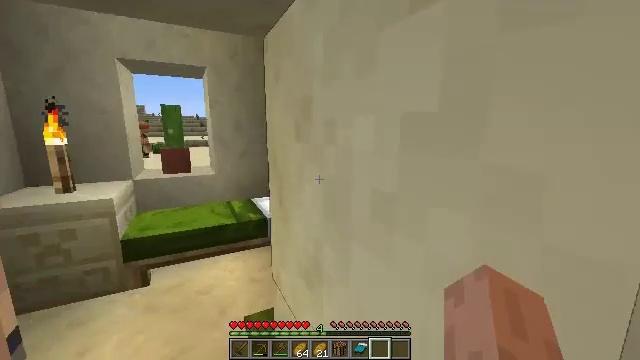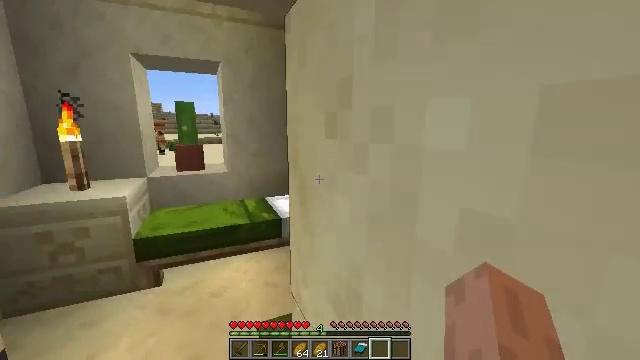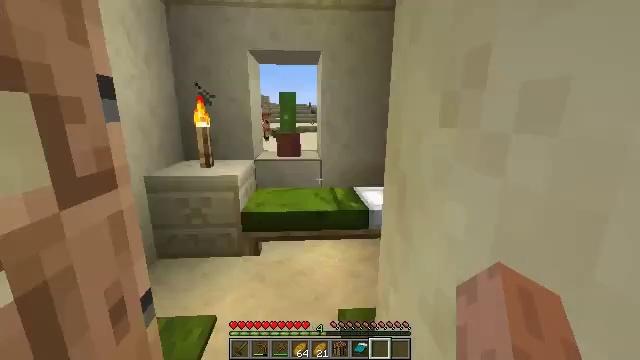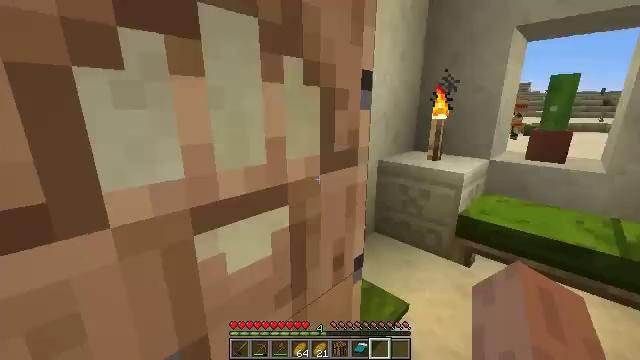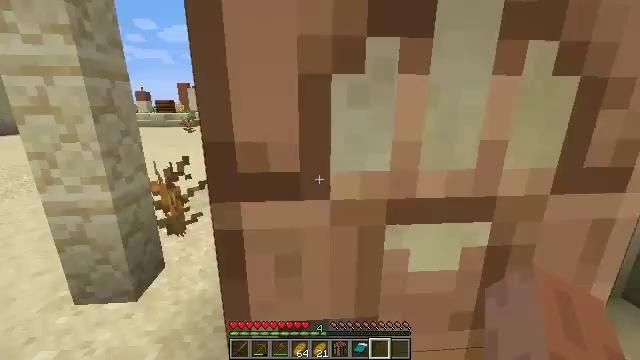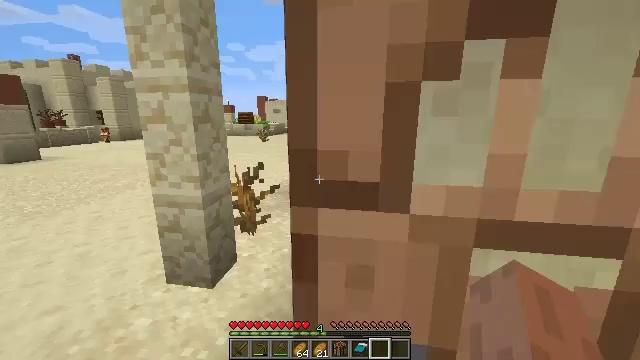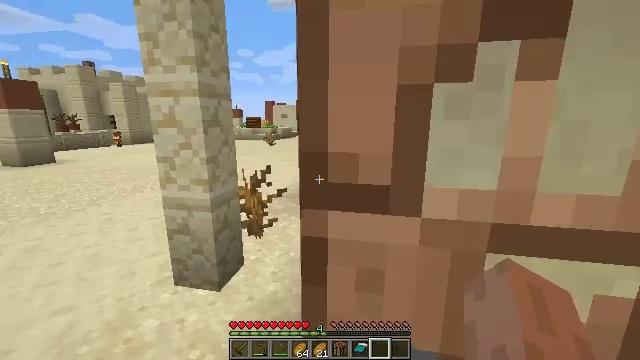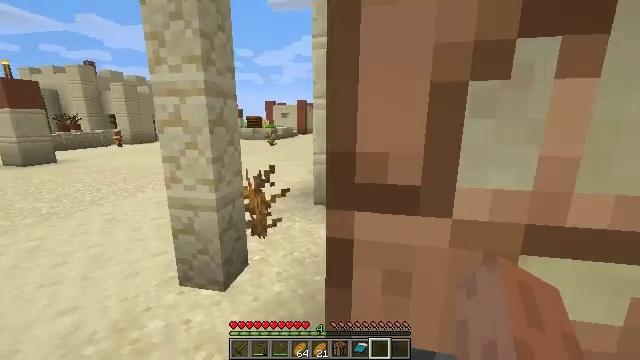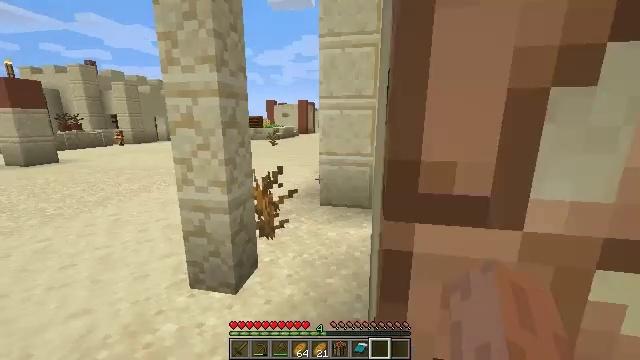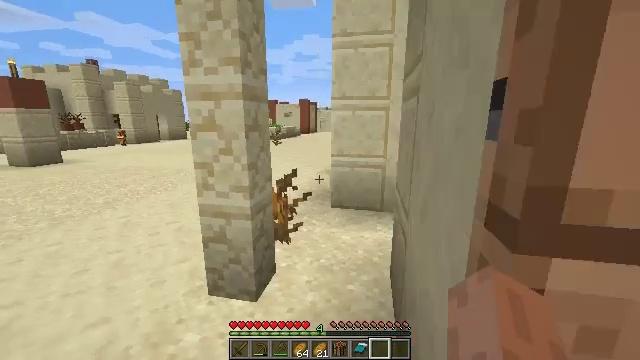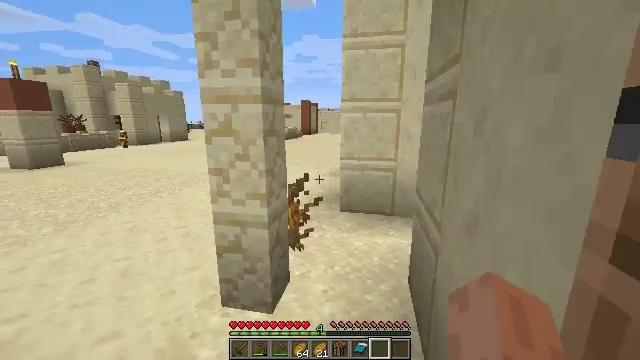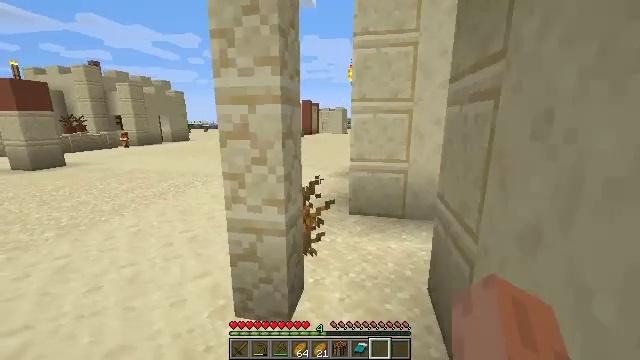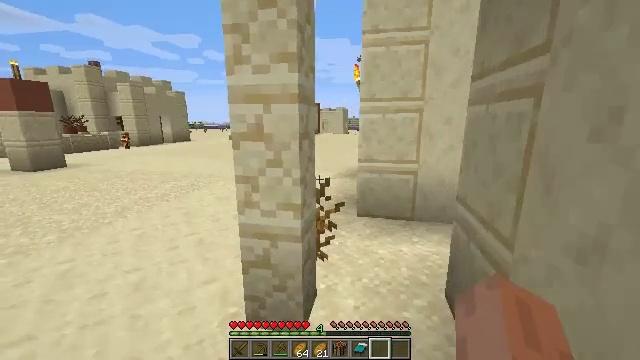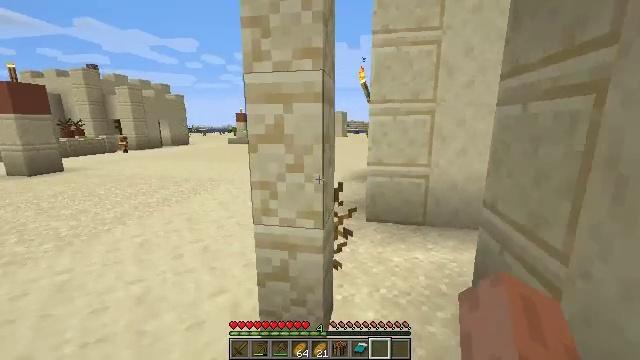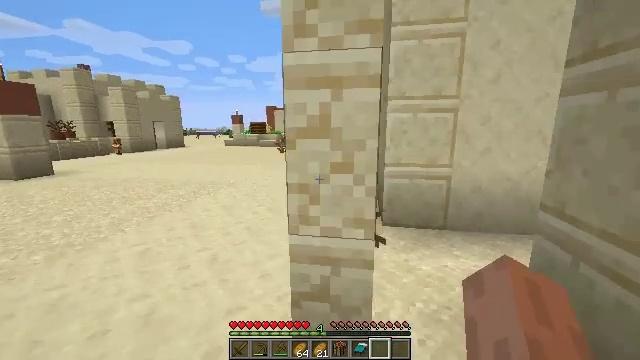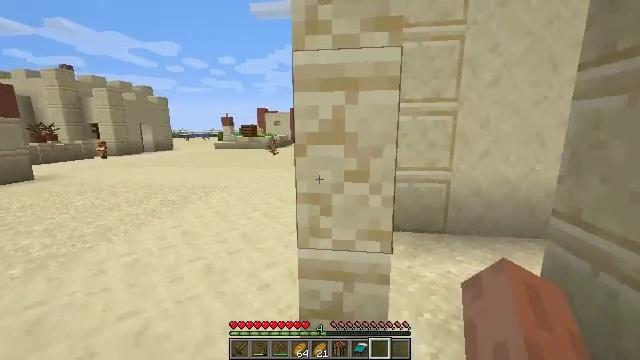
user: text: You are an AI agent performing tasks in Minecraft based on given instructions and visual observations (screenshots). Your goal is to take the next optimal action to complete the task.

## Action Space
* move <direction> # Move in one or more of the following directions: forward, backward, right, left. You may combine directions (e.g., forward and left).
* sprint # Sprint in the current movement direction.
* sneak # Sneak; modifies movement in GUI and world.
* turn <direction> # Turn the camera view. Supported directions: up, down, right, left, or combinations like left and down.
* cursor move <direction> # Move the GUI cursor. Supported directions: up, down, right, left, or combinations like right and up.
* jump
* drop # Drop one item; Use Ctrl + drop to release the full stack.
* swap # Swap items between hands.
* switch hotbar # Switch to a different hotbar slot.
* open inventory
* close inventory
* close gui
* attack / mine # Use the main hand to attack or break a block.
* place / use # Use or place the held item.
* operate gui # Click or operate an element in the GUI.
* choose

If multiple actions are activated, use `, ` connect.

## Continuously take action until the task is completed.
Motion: motion action
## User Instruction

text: Break the blast furnace block.
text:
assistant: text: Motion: turn left
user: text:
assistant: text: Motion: turn left and down
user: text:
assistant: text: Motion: move back, turn left and down
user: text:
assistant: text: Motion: move back, turn left
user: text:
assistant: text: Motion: move back, turn left and up
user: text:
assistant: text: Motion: move back and move left, turn left
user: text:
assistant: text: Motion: move left
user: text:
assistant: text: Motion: move left
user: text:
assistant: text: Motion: move forward and move left
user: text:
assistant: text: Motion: move forward and move left
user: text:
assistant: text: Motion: move forward and move left
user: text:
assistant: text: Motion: move forward and move left
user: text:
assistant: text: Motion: move forward and move left
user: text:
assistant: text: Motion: move forward and move left, turn right
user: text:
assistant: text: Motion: move forward and move left, turn right
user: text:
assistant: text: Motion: move forward and move left, turn right
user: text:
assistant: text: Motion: move forward and move left, turn right
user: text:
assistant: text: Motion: move forward and move left, turn right and up
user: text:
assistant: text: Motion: move forward and move left, turn right and up
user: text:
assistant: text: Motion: move forward and move left, turn right and up
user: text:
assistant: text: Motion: move forward and move left
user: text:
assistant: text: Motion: move forward and move left
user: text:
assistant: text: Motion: move forward and move left
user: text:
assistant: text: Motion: move forward and move left
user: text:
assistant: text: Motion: move forward and move left
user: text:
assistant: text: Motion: move forward and move left
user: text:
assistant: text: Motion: move forward and move left
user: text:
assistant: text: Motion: move forward and move left
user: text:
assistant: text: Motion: move forward and move left
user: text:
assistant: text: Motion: move forward and move left